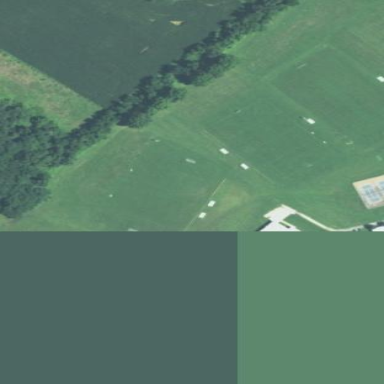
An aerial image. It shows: Soccer pitch for leisureland activities.